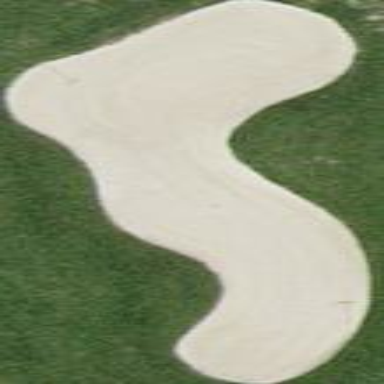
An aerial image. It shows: Golf bunker filled with sandy terrain.